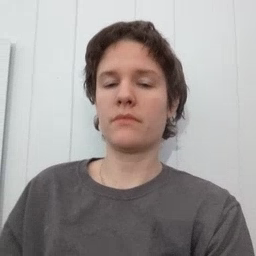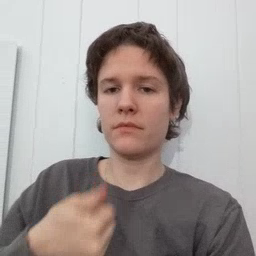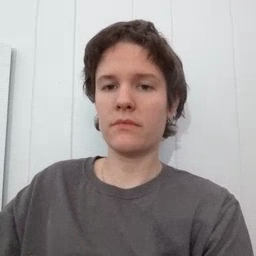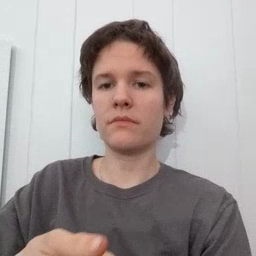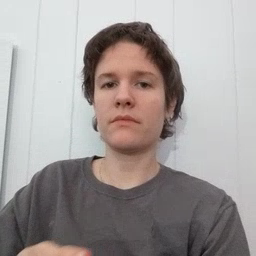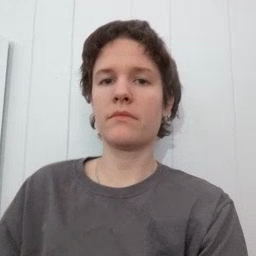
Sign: hide